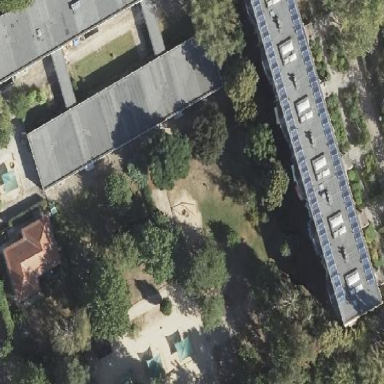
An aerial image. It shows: Kindergarten.